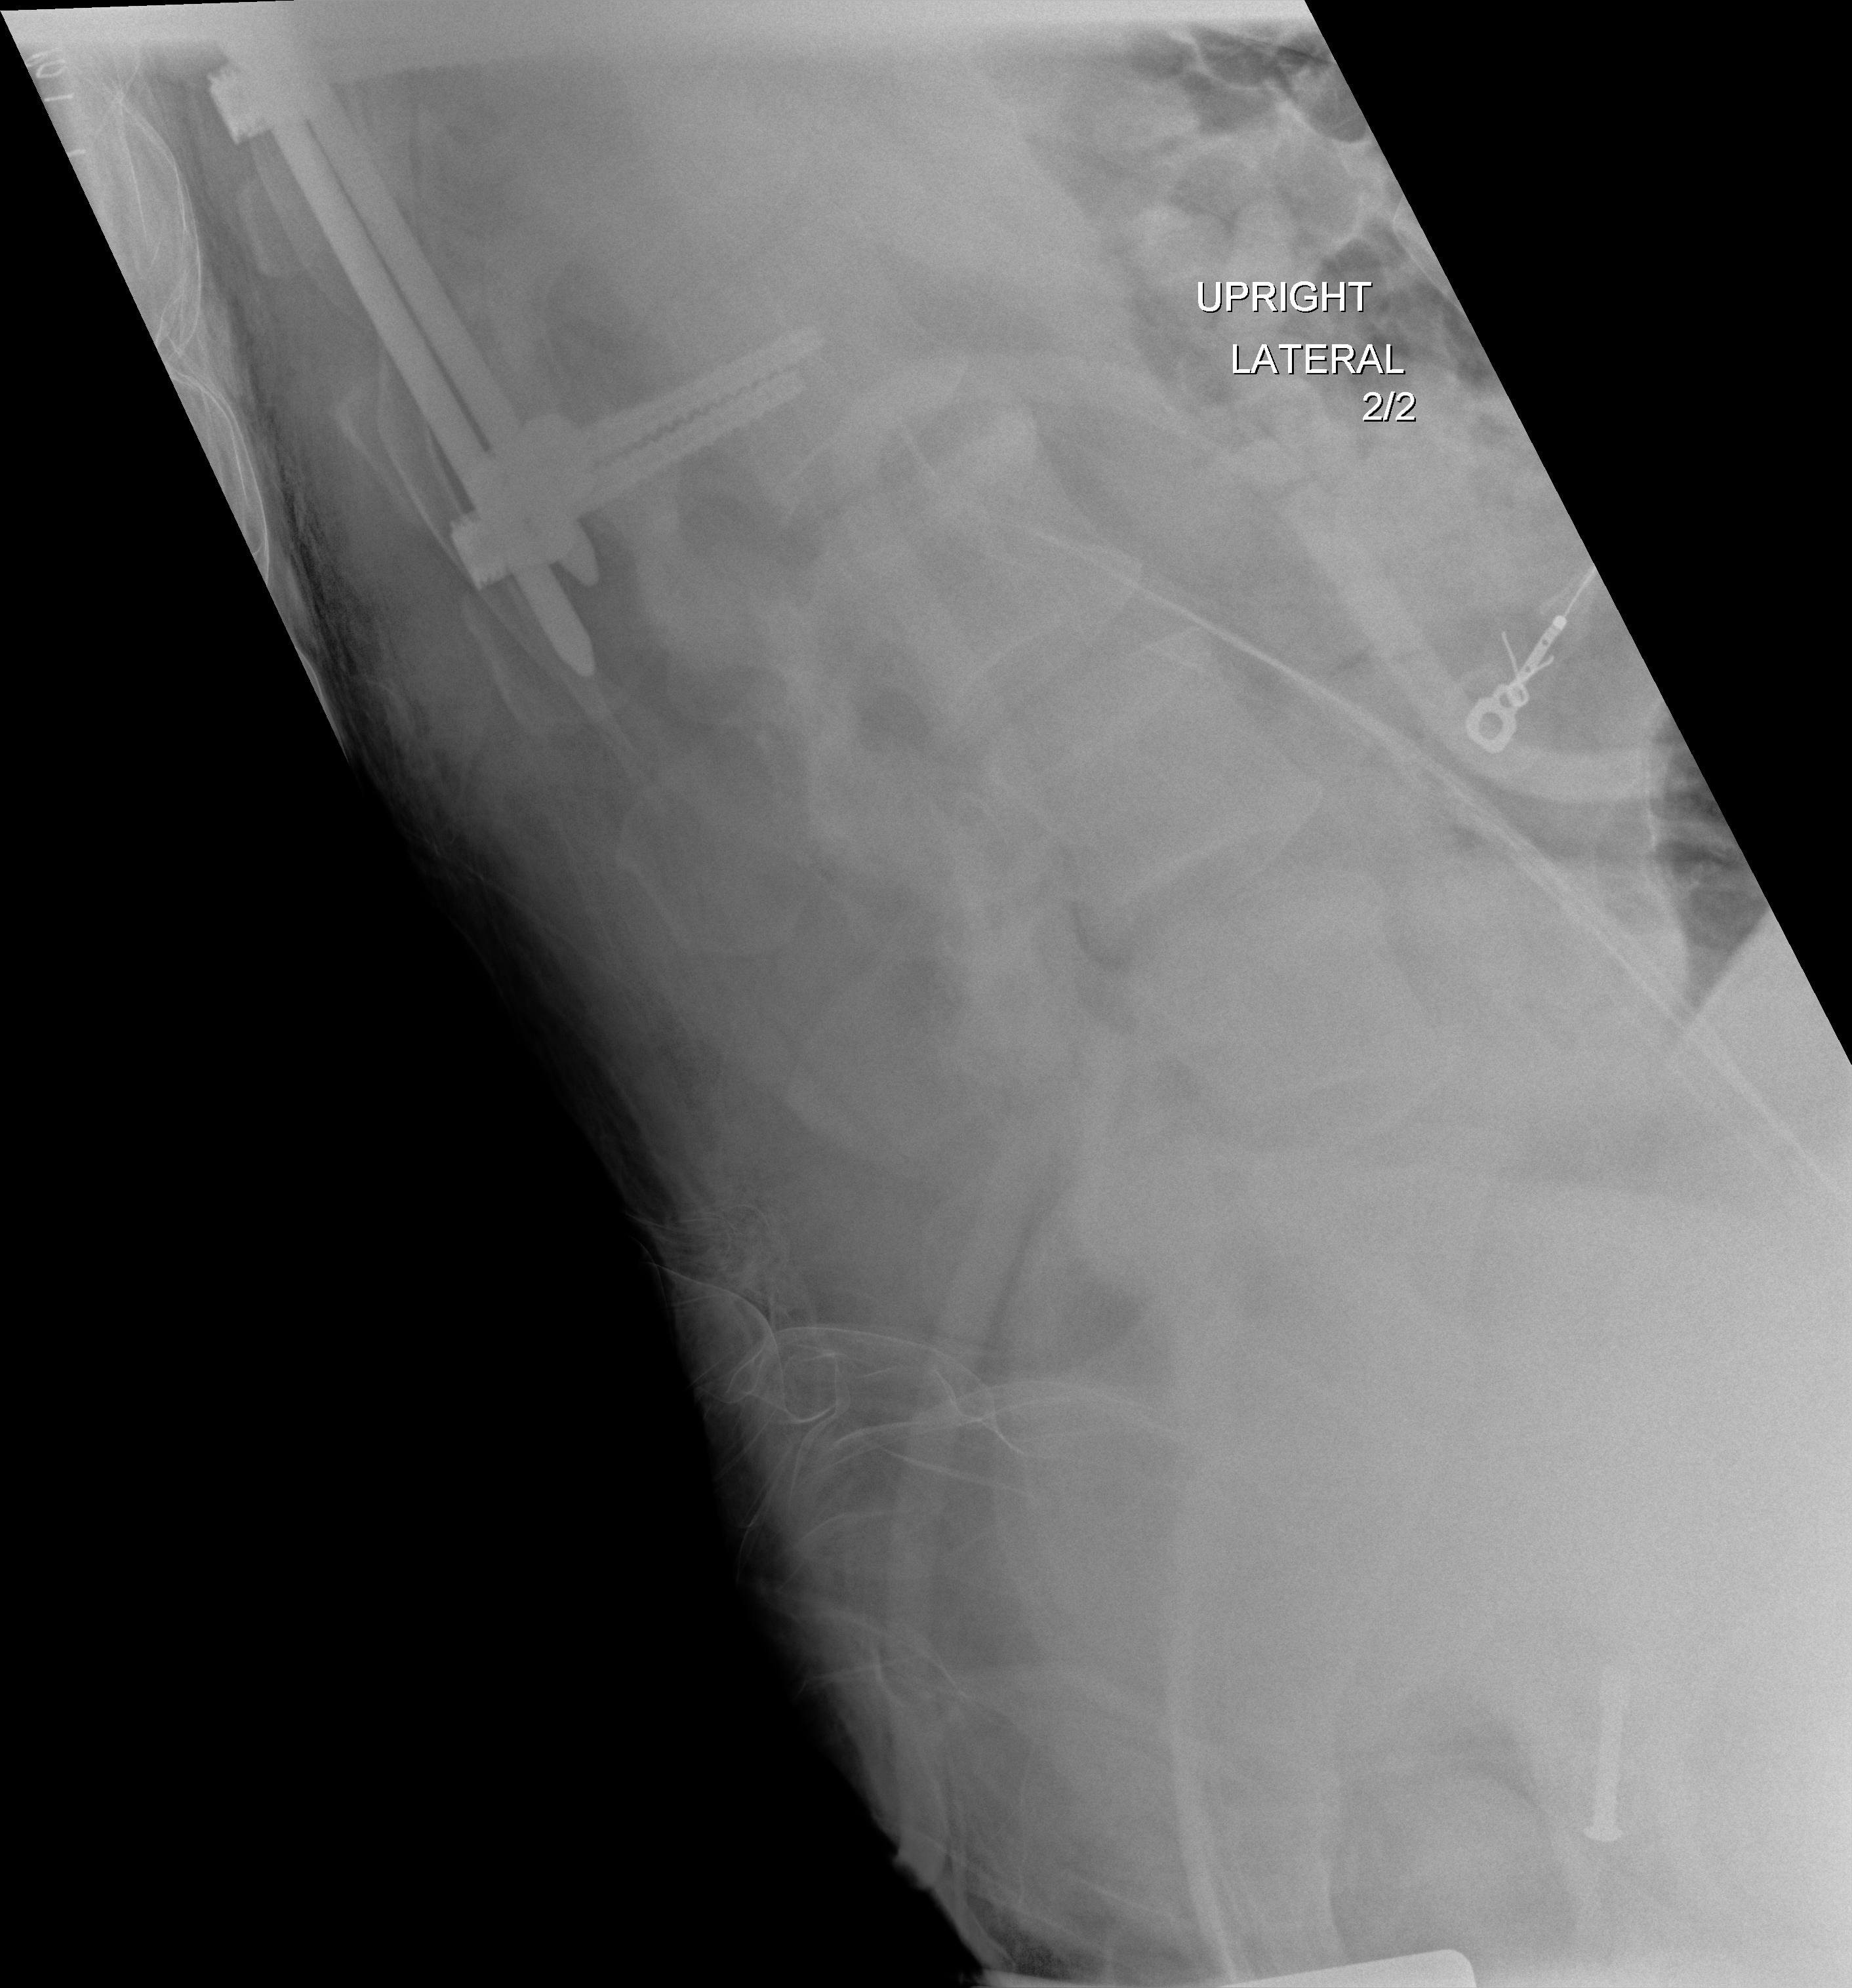
View: LATERAL
Implant manufacturer: Styker everest (K2M)